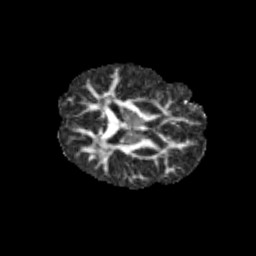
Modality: FA
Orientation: axial
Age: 10
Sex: male
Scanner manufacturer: siemens
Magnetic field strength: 3 T
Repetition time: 3.8 s
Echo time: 0.07 s